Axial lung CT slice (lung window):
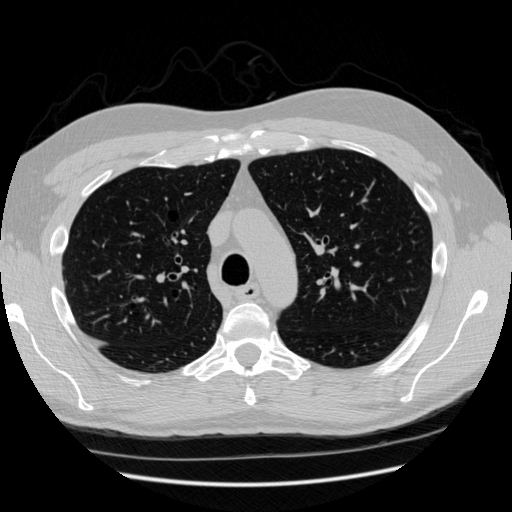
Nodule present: no